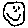
Label: smiley face